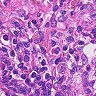
Metastatic tissue present: no